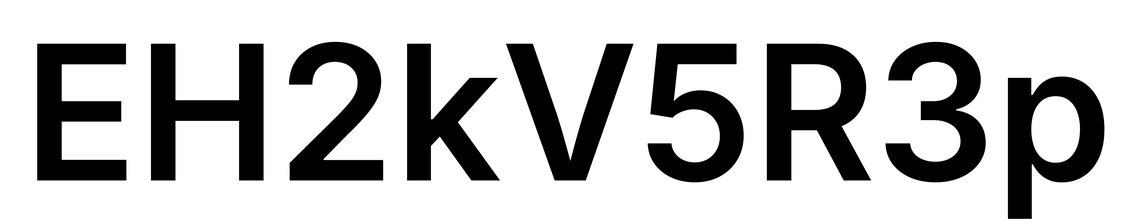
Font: Inter_SemiBold